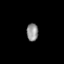
Tissue: prostate
Cell type: Fibroblasts
Senescence score: 0.8824
Nuclear area (px): 199
Mean DAPI intensity: 144.613